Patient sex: M
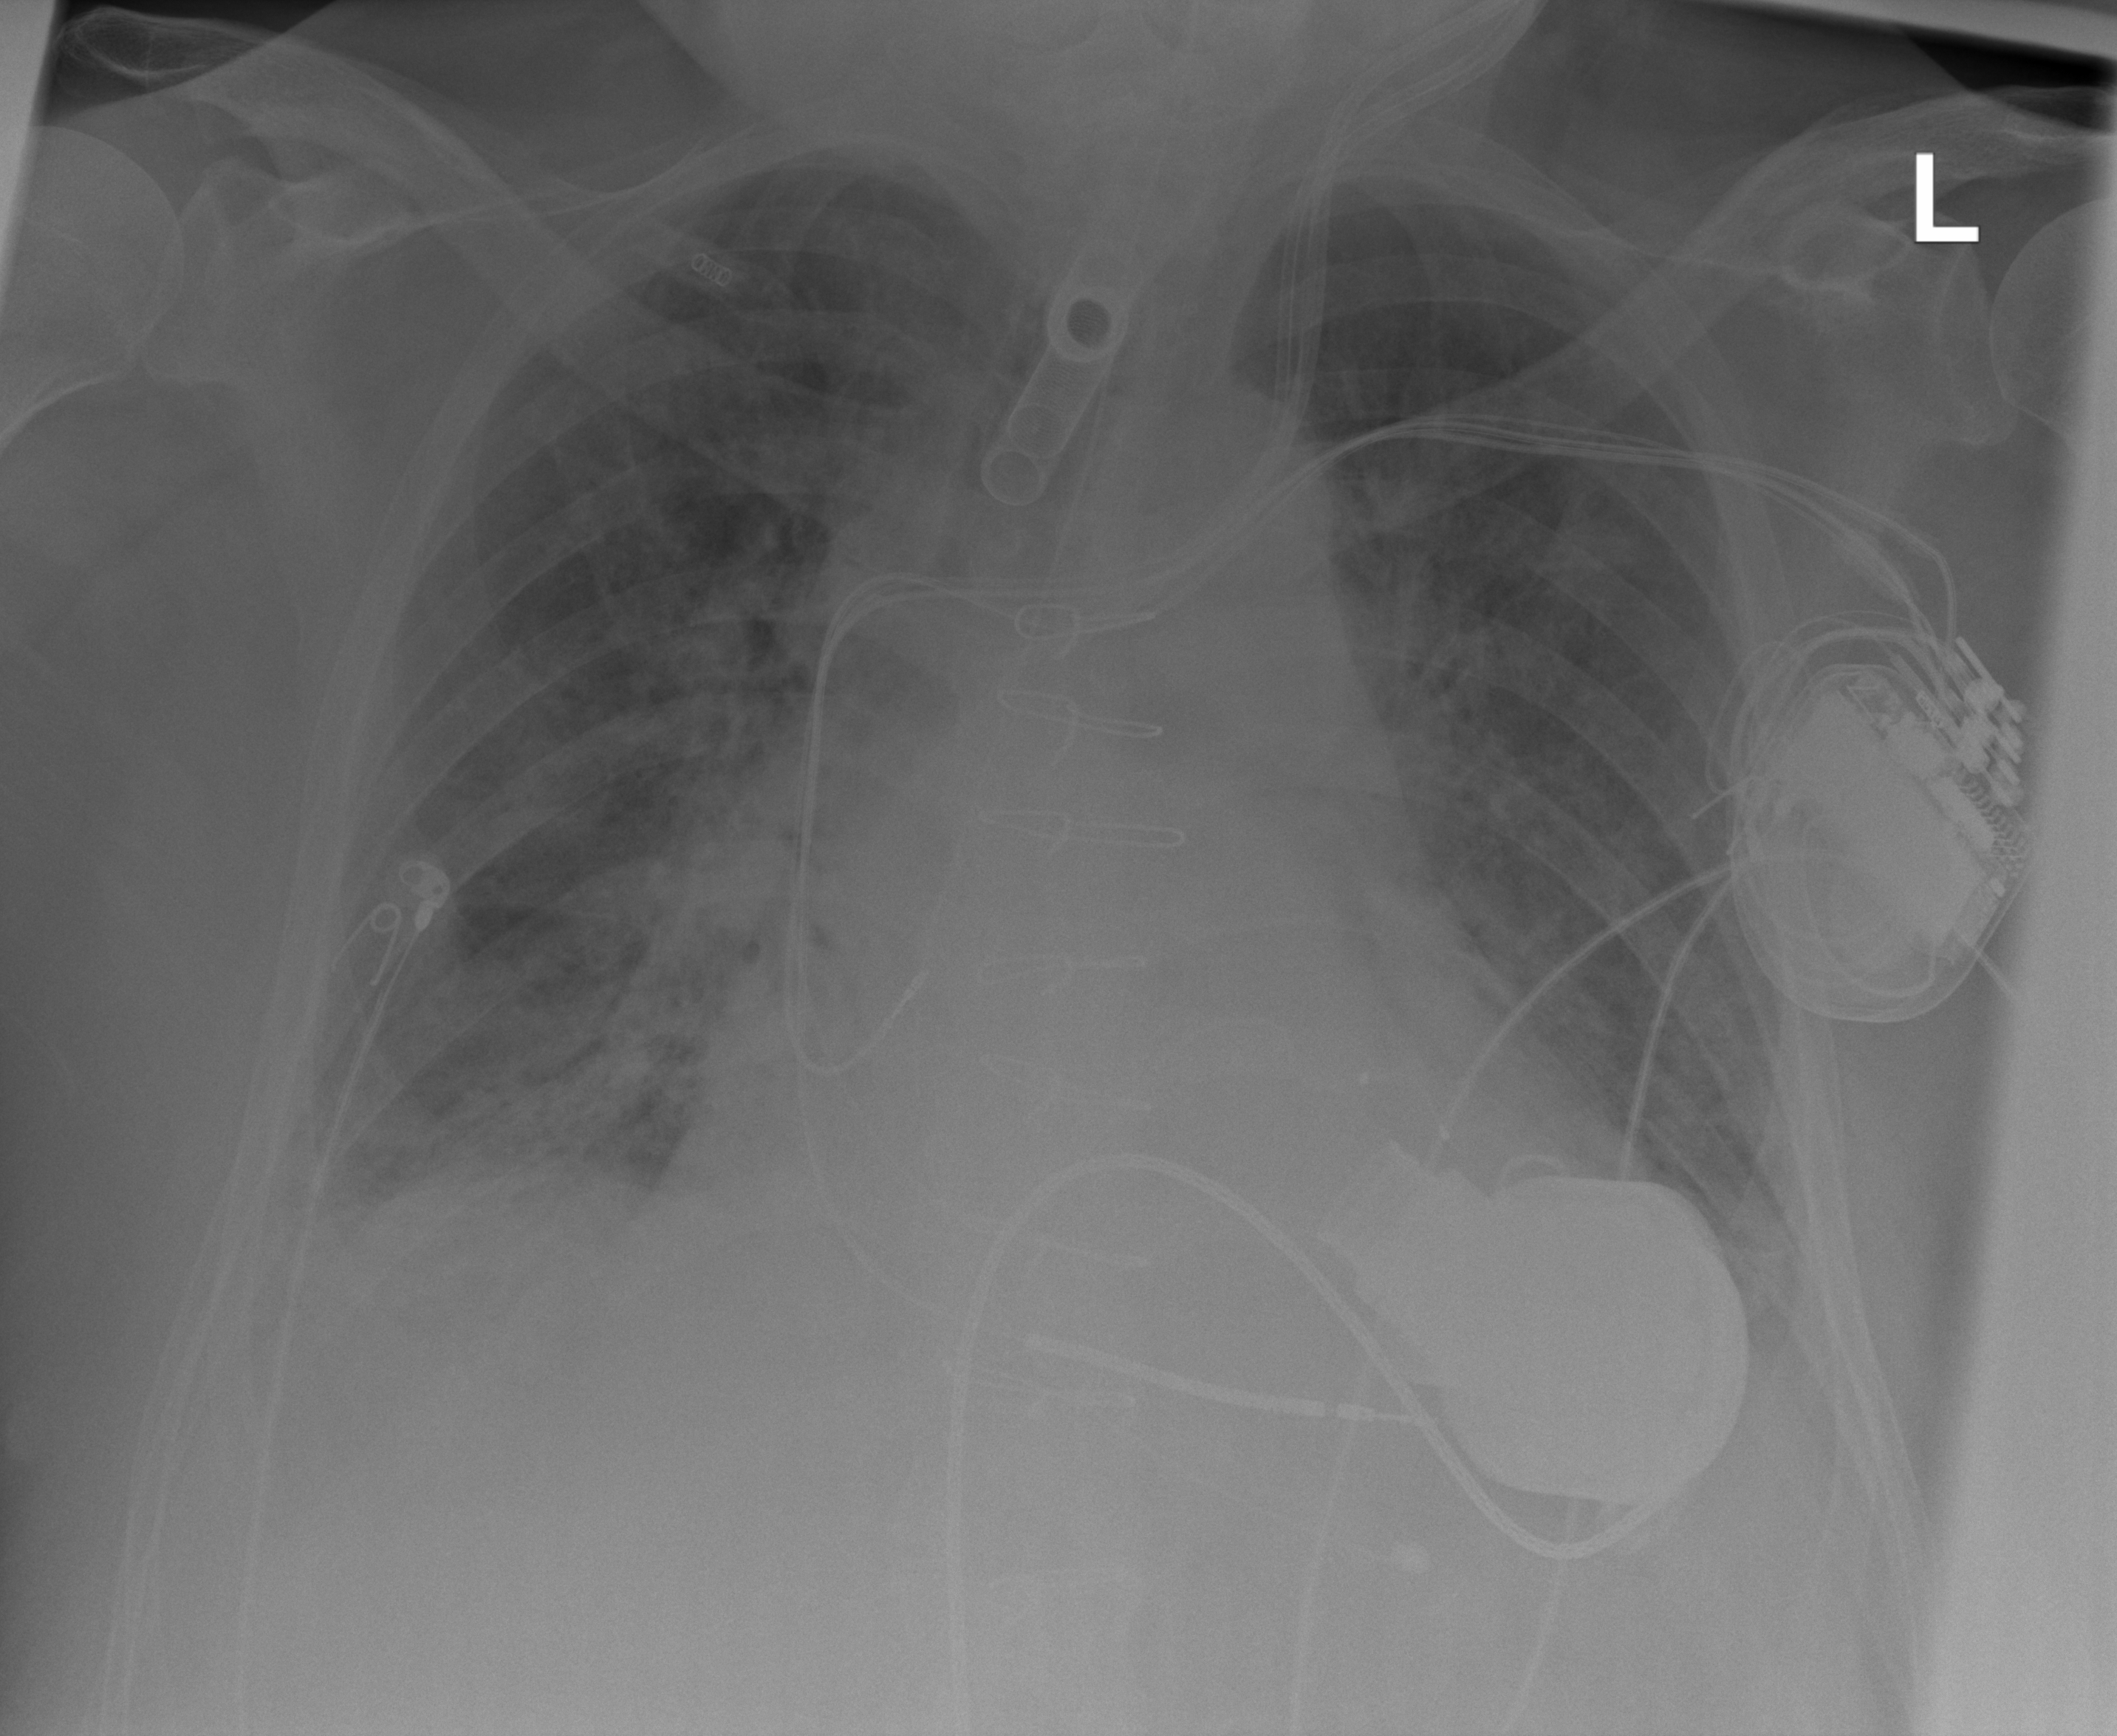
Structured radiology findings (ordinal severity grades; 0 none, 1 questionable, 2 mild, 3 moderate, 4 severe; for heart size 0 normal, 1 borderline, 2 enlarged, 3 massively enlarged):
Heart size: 2
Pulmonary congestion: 2
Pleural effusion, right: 0
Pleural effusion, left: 0
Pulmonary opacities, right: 2
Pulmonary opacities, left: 2
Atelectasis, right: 2
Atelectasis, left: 2